Interaction volume radius: 10 \u00c5
Interaction volume height: 15 \u00c5
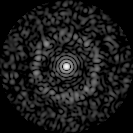
Disorder parameter: 0.8398